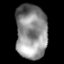
Tissue: lung
Cell type: Epithelial cells
Senescence score: 0.238
Nuclear area (px): 1670
Mean DAPI intensity: 141.557